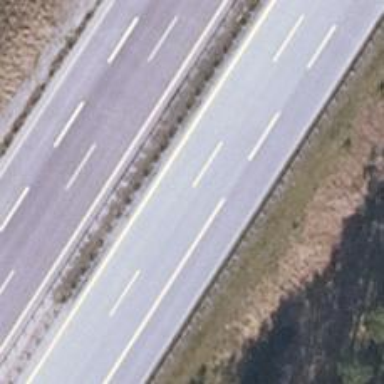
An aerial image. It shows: Asphalt motorway.